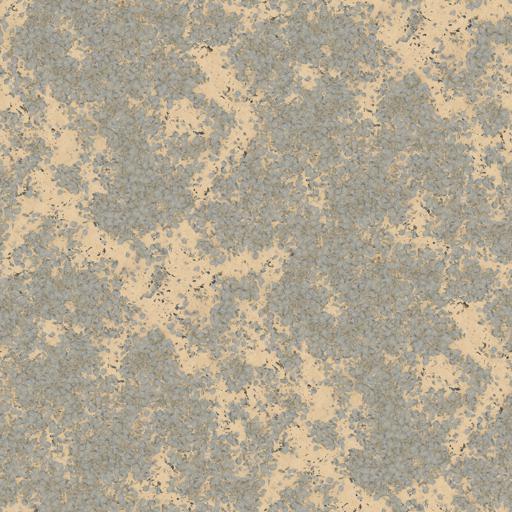
Tags: gravel pebbles rocks sand sandy stones